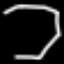
Label: octagon